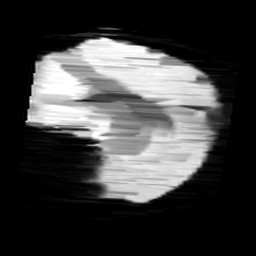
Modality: minIP
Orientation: sagittal
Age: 11
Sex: female
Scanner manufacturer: siemens
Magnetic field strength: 3 T
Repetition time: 0.027 s
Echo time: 0.02 s